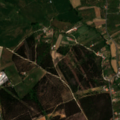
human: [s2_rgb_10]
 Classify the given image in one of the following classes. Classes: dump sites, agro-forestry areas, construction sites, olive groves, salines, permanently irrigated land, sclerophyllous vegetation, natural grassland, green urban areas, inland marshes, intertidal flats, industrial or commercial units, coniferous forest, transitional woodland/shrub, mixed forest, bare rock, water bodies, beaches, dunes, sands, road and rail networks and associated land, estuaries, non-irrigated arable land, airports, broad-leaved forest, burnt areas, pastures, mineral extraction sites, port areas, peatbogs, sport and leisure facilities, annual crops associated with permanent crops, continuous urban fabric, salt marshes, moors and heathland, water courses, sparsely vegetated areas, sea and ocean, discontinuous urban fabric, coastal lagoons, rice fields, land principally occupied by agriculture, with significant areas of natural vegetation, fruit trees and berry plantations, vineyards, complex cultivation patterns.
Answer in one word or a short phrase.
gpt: permanently irrigated land, olive groves, complex cultivation patterns, land principally occupied by agriculture, with significant areas of natural vegetation, mixed forest, transitional woodland/shrub